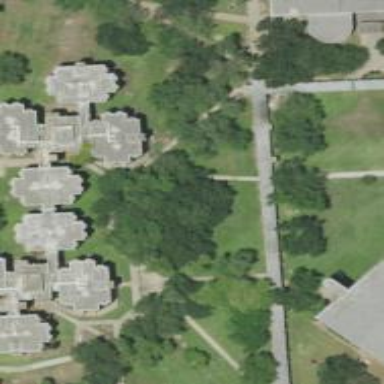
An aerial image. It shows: Dormitory building.